Question: I have this
'''
function NazwaProcesu(const uchwyt: Thandle): string;
var
pid: DWORD;
hProcess: Thandle;
sciezka: array [0..MAX_PATH - 1] of char;
begin
GetWindowThreadProcessId(uchwyt, pid);
hProcess := OpenProcess(PROCESS_QUERY_INFORMATION or PROCESS_VM_READ, FALSE, pid);
if hProcess <> 0 then
try
GetModuleFileNameEx(hProcess, 0, sciezka, MAX_PATH)
finally
Result := sciezka;
CloseHandle(hProcess);
end;
end;
'''
On windows 7 32 bit no problems. On Win 8 x64 i have this:

where last 3 entries should be explorer.exe, i guess. Thanks for help.
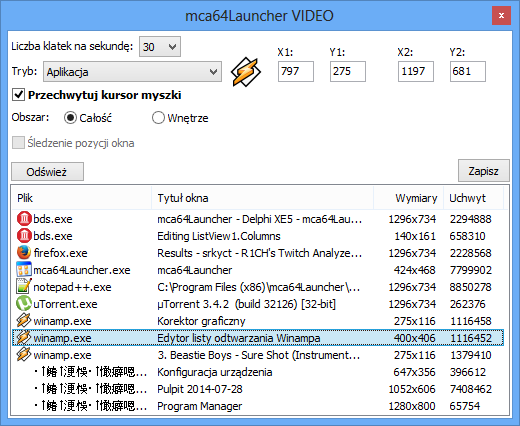
Answer: As far as I am aware, this approach will fail to retrieve 64 bit process information when the code is executed in a 32 bit process. This sort of problem is common when running inside the WOW64 emulator and the cleanest way to avoid such issues is to run the code outside of the WOW64 emulator. That is, run your code in a 64 bit process.
Other possible ways to work around this, if you cannot re-compile as 64 bit are:
1. Use a separate 64 bit process, and some IPC, to retrieve the information.
2. Use WMI to get the module file name.
3. Use QueryFullProcessImageName.
Another point that I always like to stress, is that error checking is important. You fail to check for errors when you call 'GetModuleFileNameEx'. The calls are clearly failing which is why you end up with an uninitialized text buffer. Always check Windows API calls for errors.